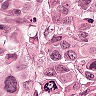
Metastatic tissue present: yes